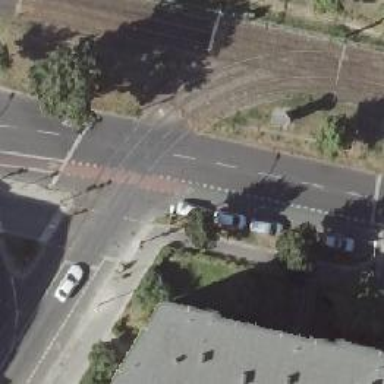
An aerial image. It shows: Tram crossing on the railway.